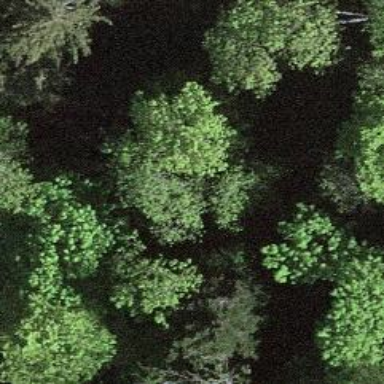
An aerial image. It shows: Evergreen tree with needle-leaved leaves.